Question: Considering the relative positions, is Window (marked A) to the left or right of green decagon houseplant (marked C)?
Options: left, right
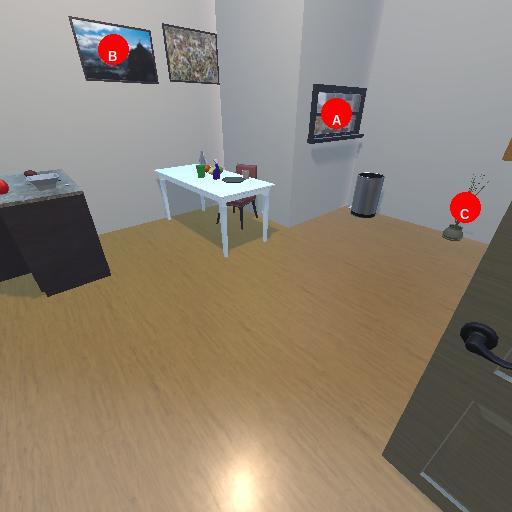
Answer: left